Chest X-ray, PA view. Patient: 64 years old, sex F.
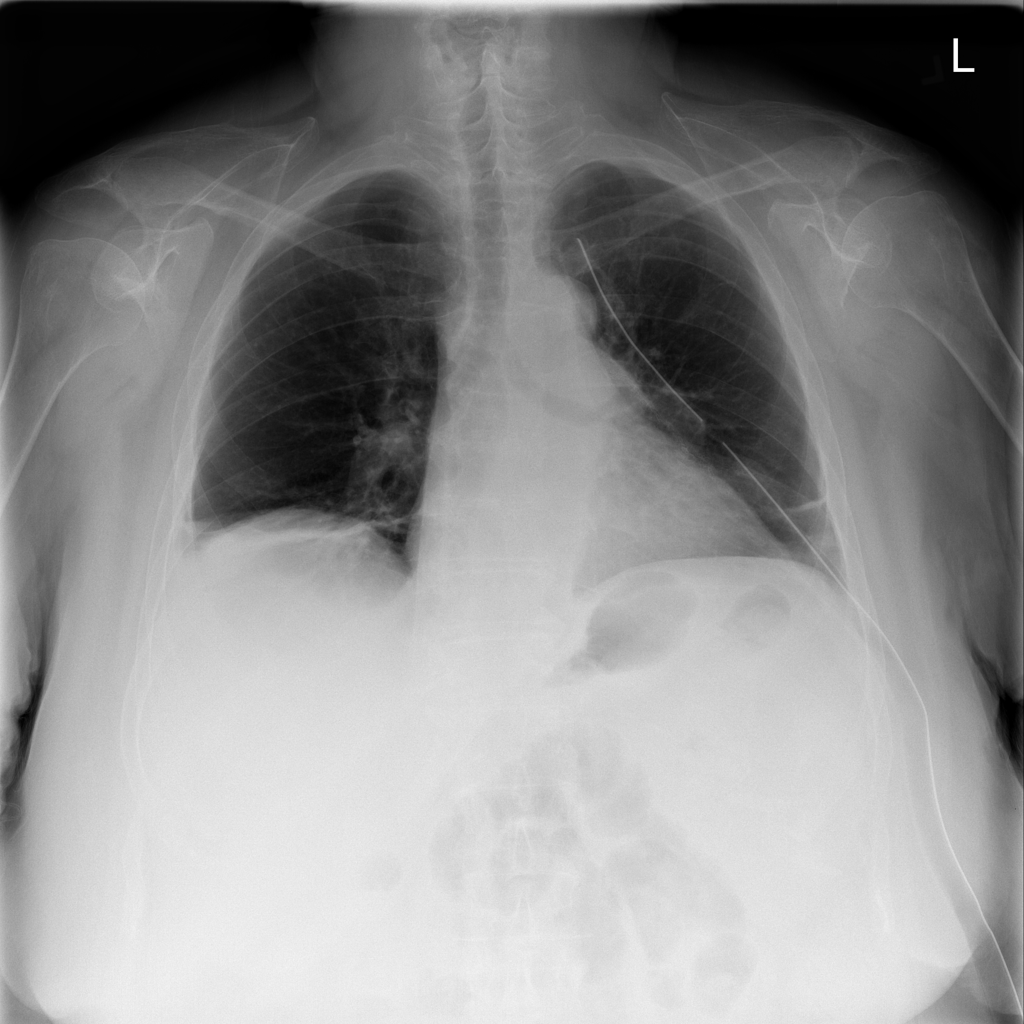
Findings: Atelectasis, Infiltration